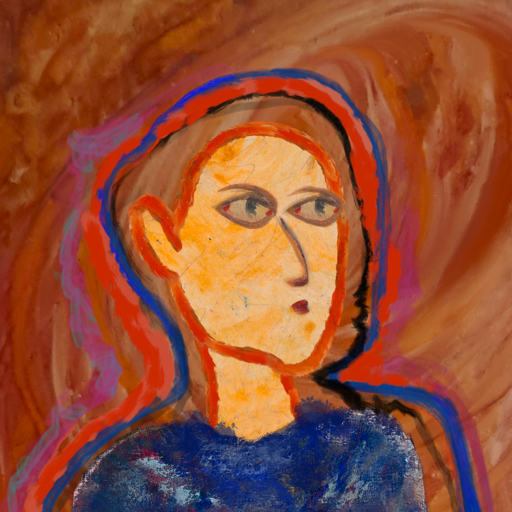
Background: Pious_Lady, Head And Neck Side: Experience, Face Side: GypsyMother, Bust: Irani, Hair Side: Experience, Head Accessory: Blank, Second Necklace: Blank, Necklace: Blank, Baby: Blank